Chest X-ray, PA view. Patient: 46 years old, sex F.
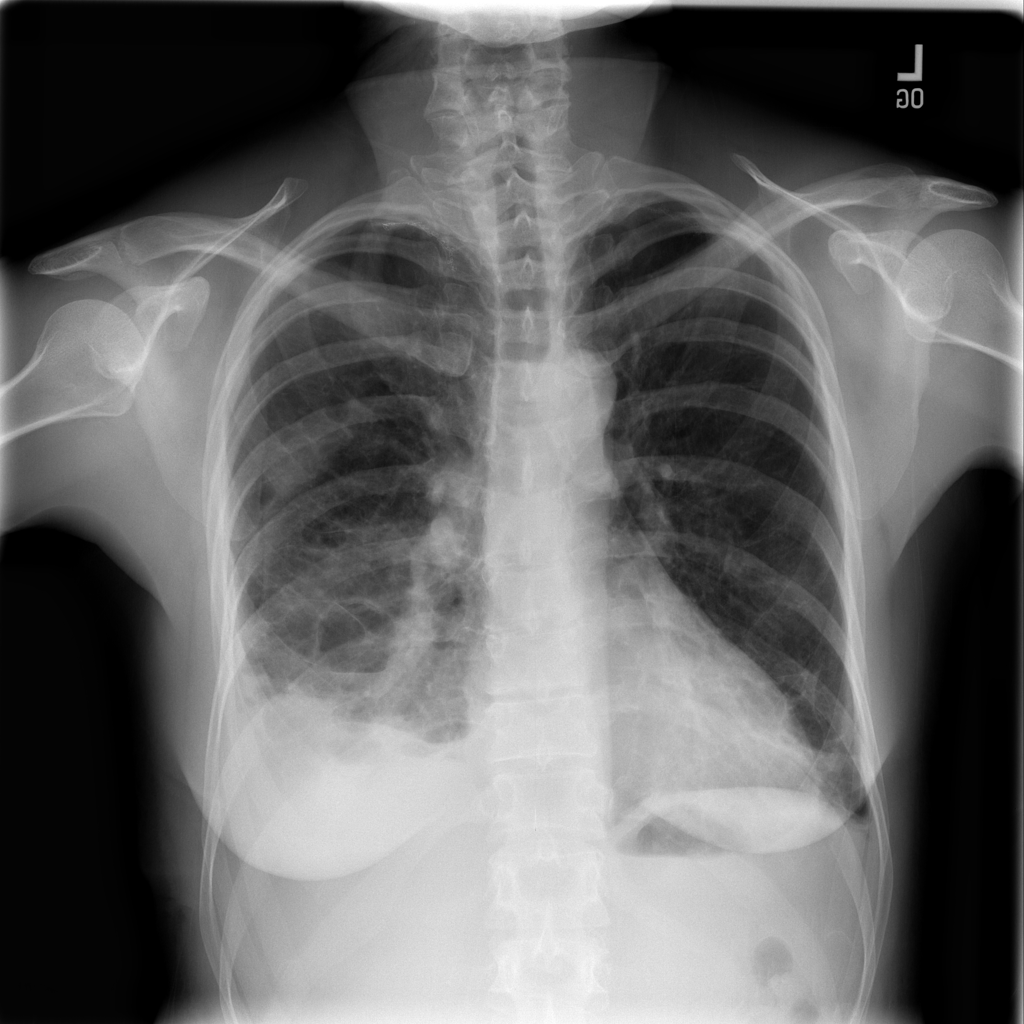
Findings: No Finding